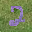
Label: 2